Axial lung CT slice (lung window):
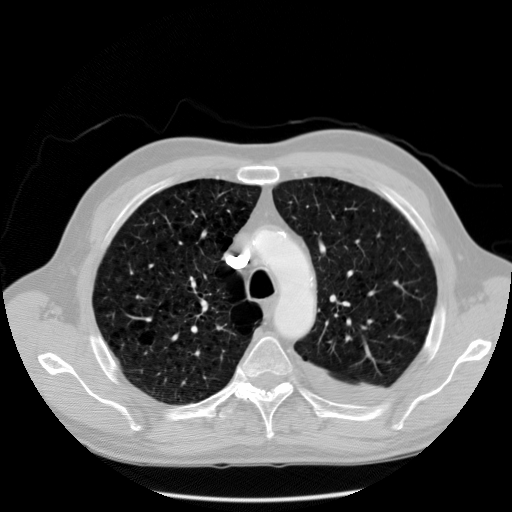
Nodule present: no